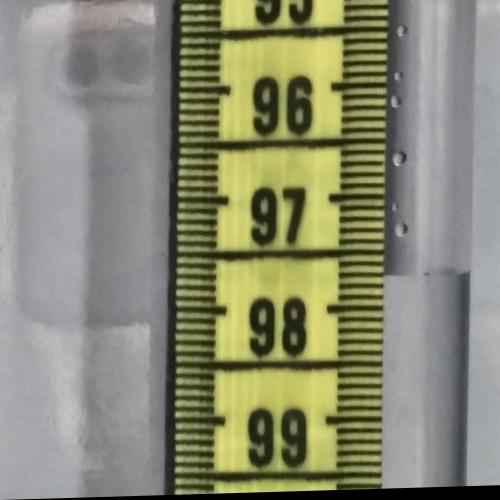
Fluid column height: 97.7 cm